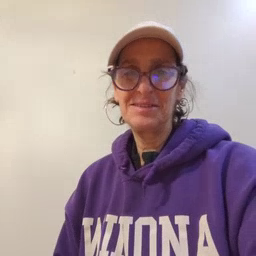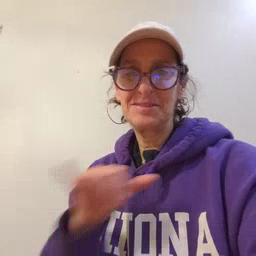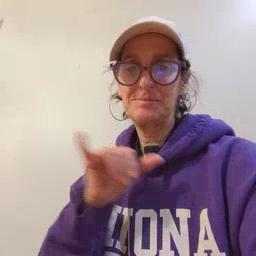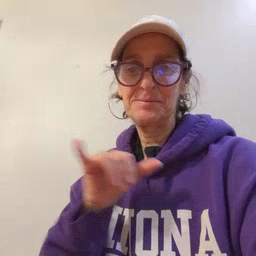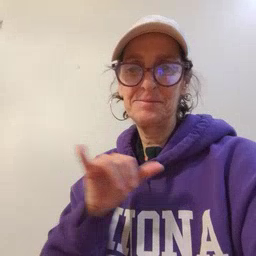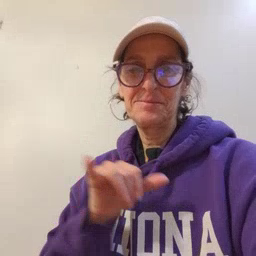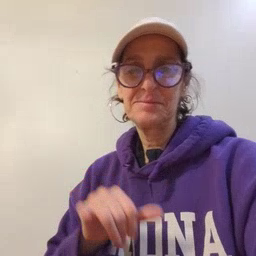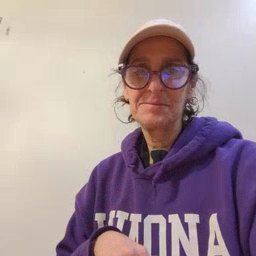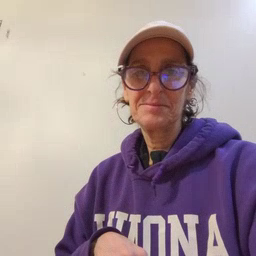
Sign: same